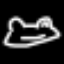
Label: frog